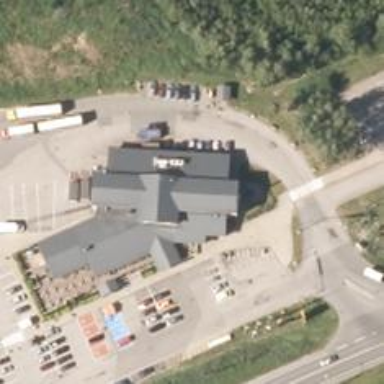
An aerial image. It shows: Convenience shop.